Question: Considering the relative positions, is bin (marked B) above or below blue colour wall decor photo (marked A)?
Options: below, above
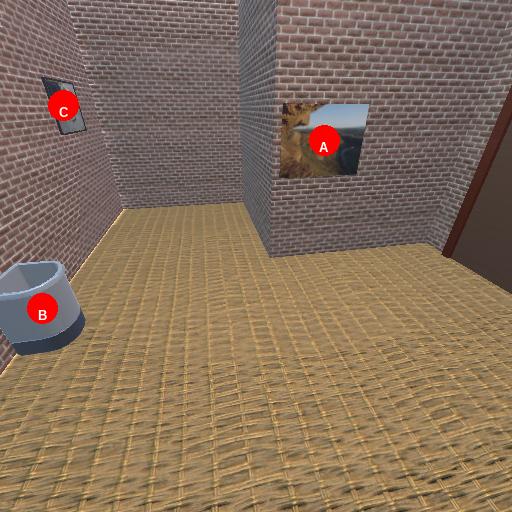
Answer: below